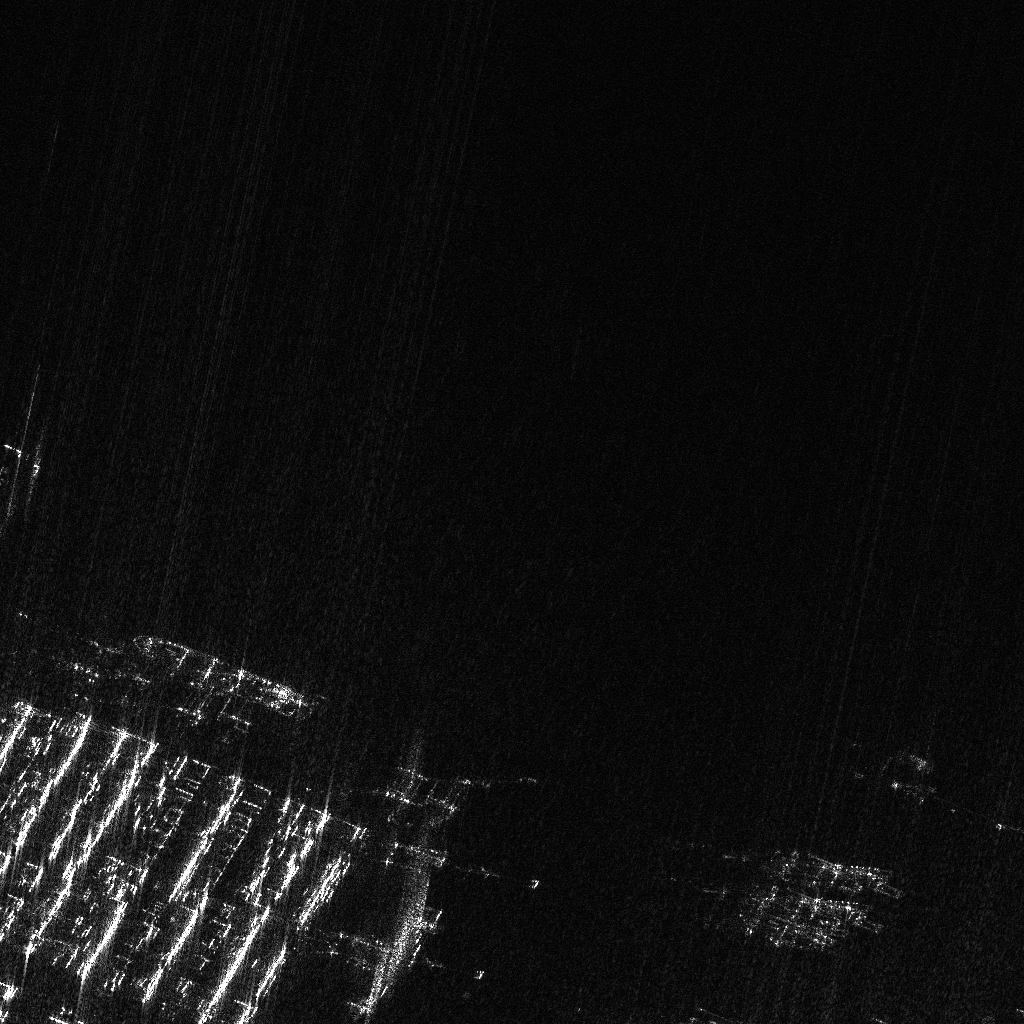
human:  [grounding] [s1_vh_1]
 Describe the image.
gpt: In the satellite image, there is  <ref>1 medium ore-oil </ref> <box>[[11, 64, 30, 67, 20]]</box> located at left.